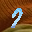
Label: 7